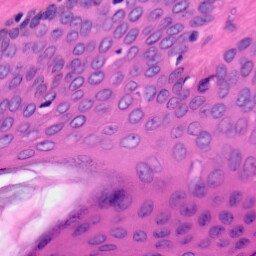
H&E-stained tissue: Skin